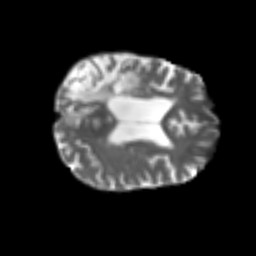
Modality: T2w
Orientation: axial
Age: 63
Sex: male
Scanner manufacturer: siemens
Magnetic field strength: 3 T
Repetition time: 4.987 s
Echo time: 0.0792 s